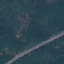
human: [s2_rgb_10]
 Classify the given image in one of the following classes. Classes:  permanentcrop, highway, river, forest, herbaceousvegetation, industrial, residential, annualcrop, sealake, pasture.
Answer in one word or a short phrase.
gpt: Highway